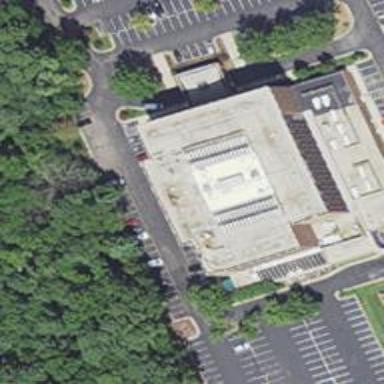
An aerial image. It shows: Part of building.